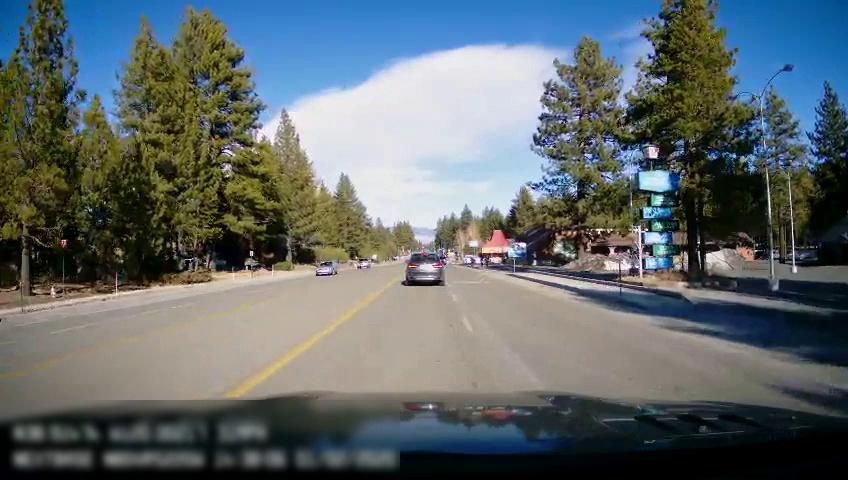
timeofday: Day
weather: Sunny
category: Drivable Space
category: Vehicles | SUV
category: Vehicles | Car
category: Vehicles | SUV
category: Lanes | Opposite Lane
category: Lanes | Opposite Lane
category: Lanes | Current Lane